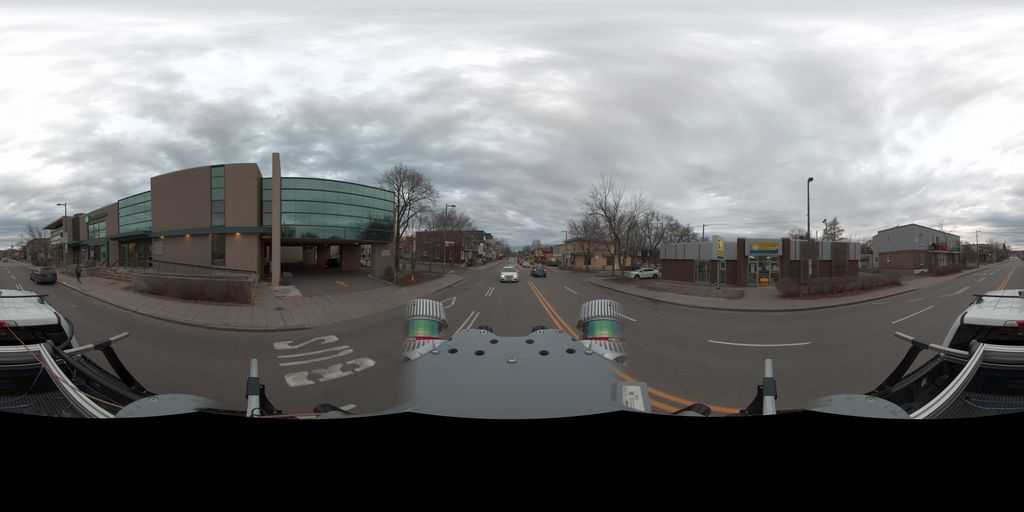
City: quebec_city